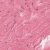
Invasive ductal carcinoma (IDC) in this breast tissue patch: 0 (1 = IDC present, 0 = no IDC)